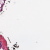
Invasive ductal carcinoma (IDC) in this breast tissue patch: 0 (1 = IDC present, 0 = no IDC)